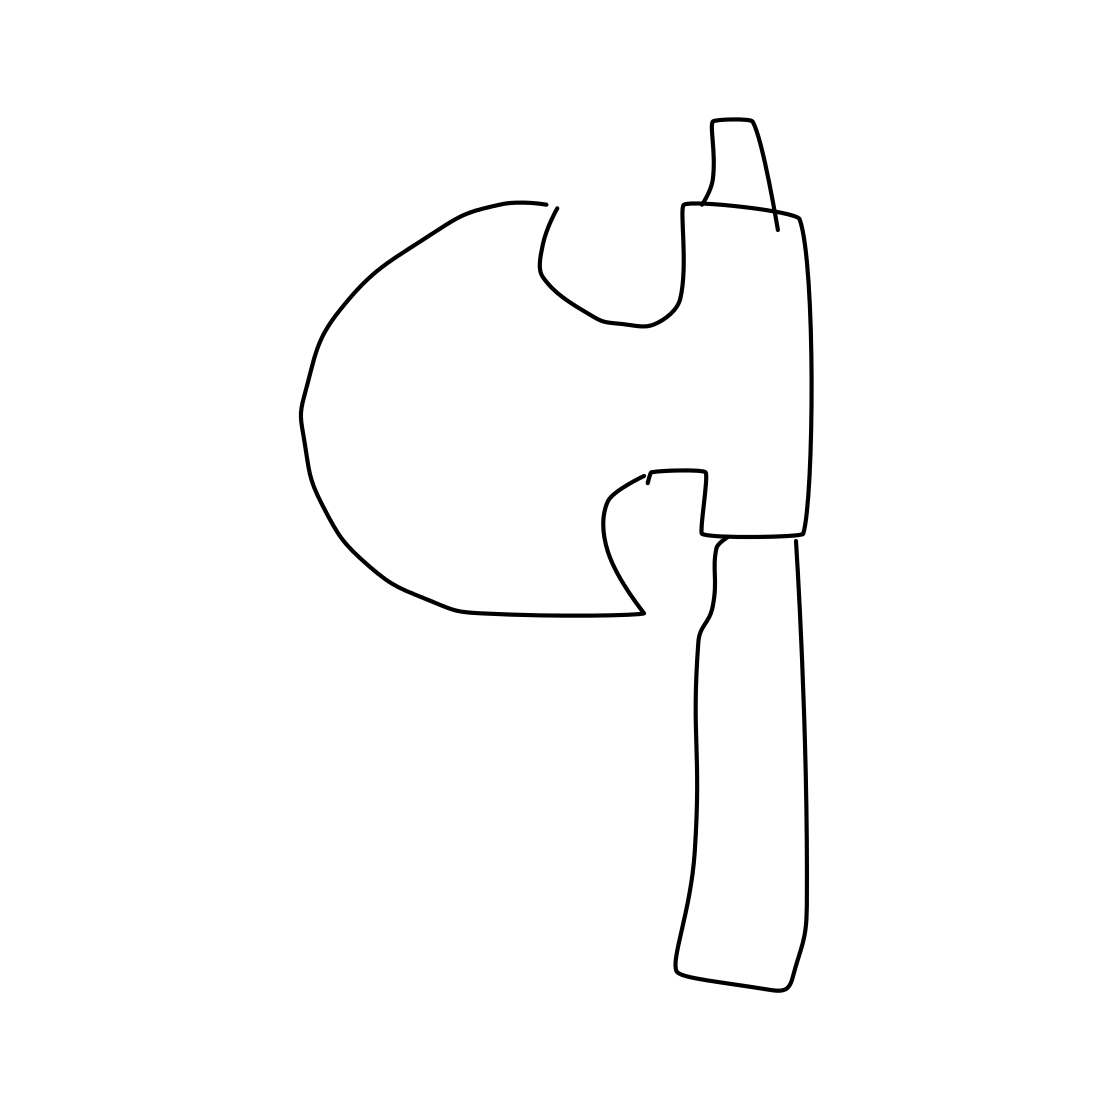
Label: axe